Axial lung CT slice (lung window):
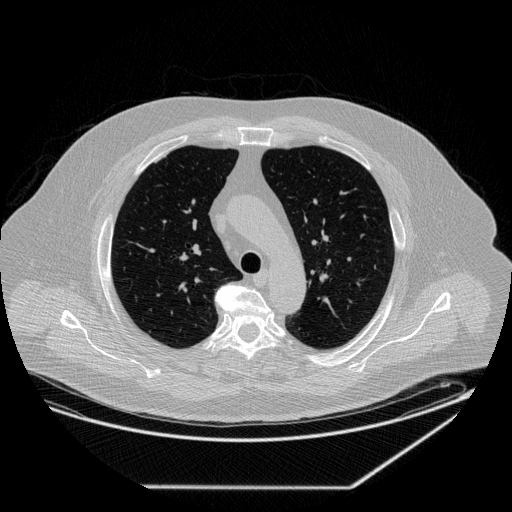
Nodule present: no